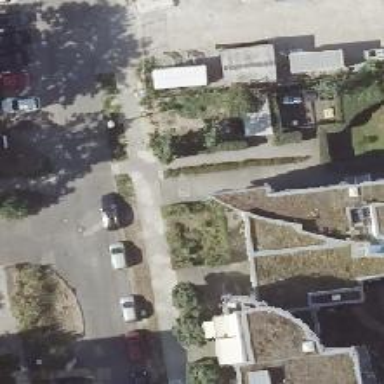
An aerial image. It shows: Sidewalk.